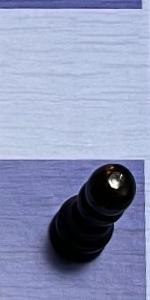
Label: Pawn_Black